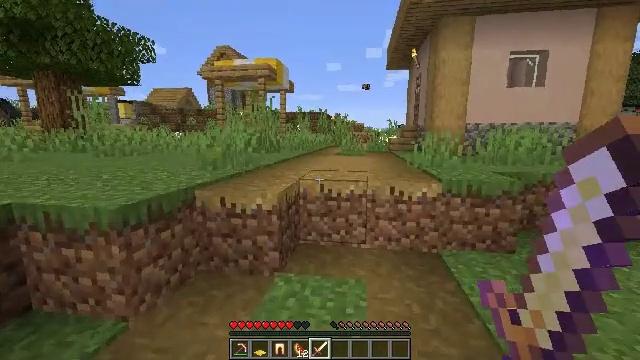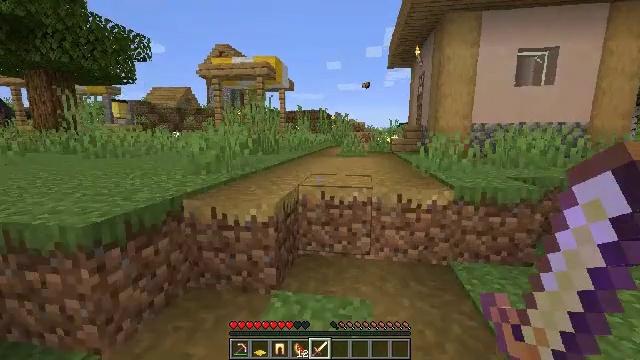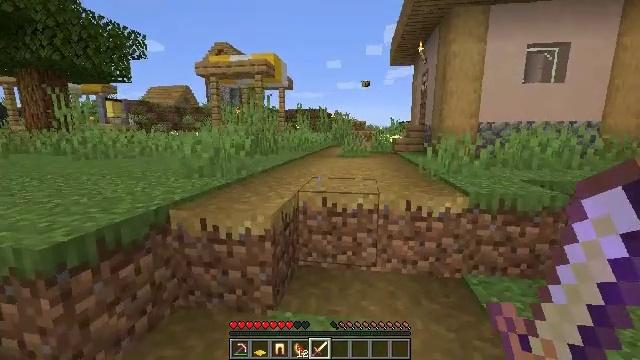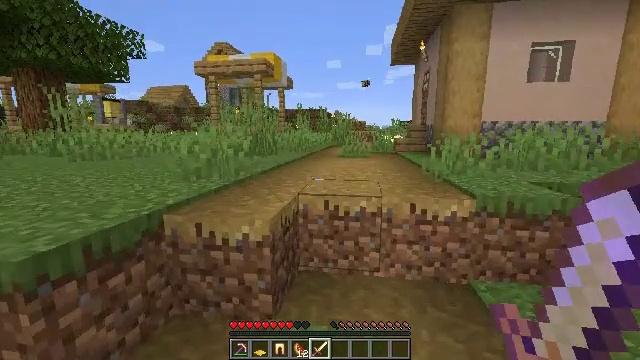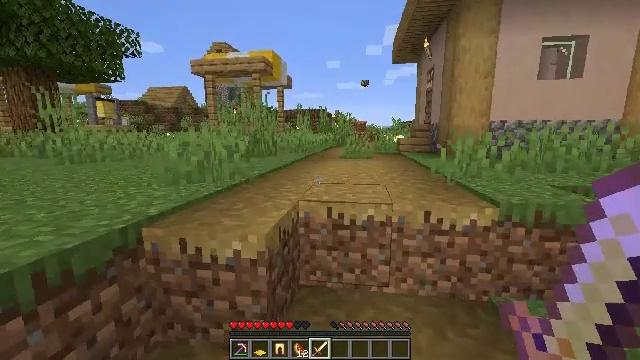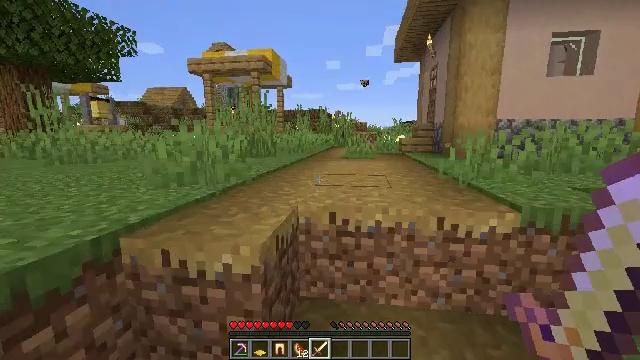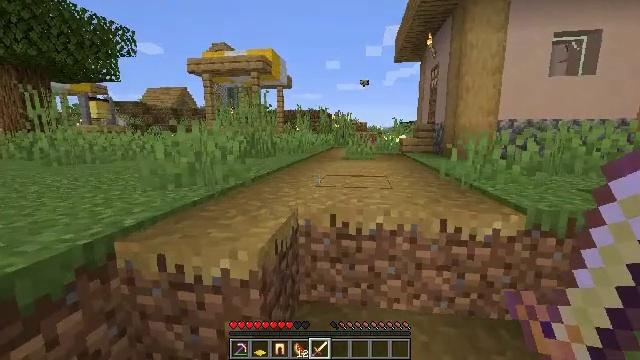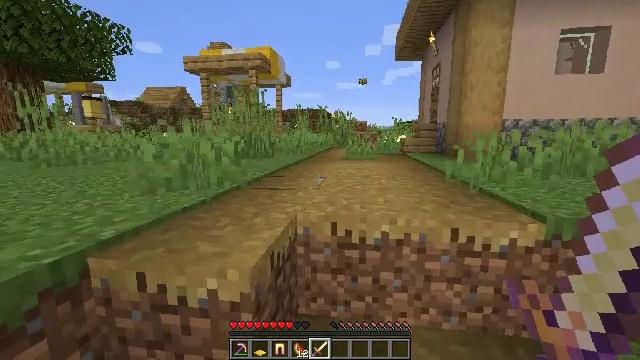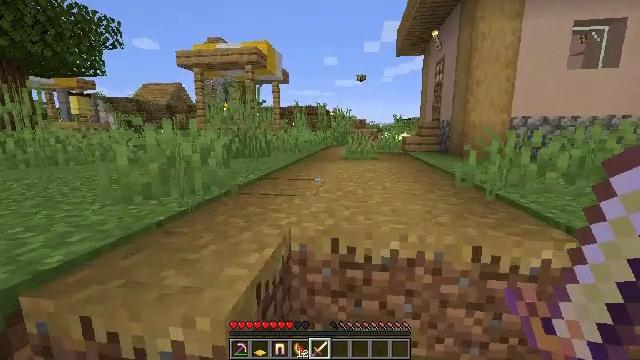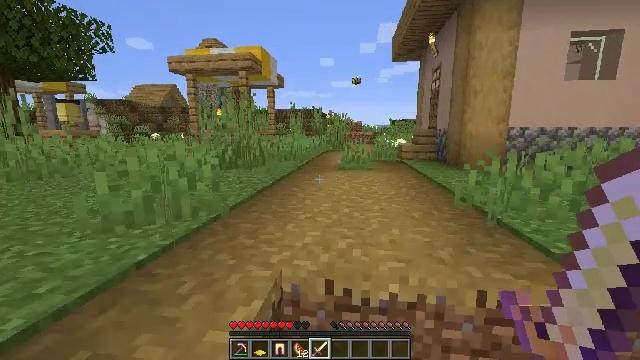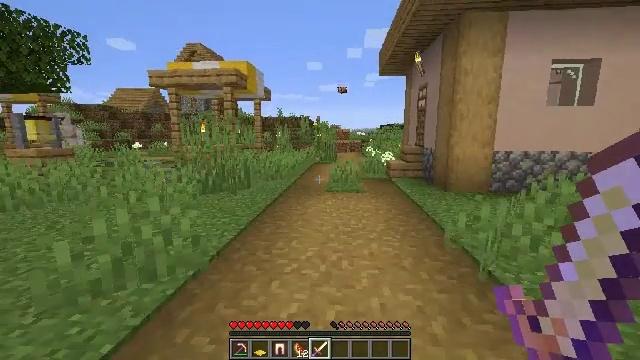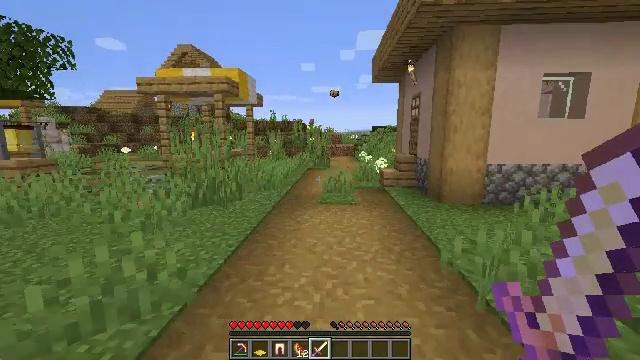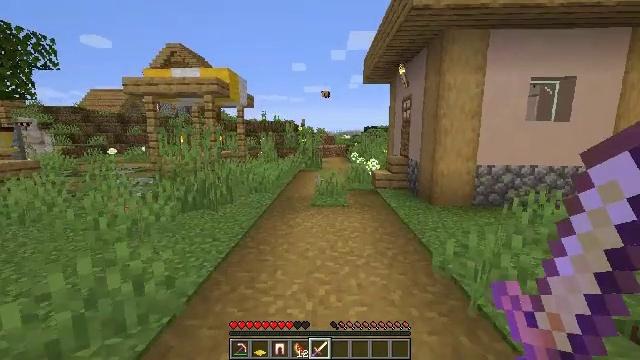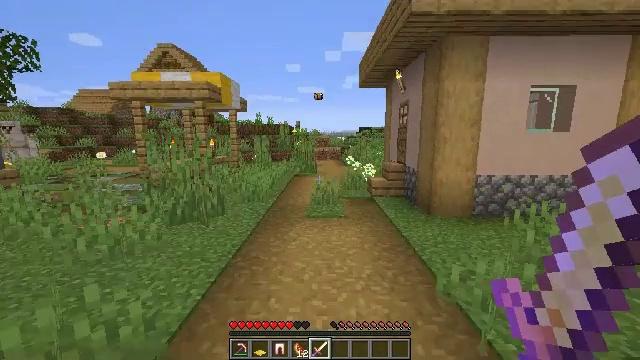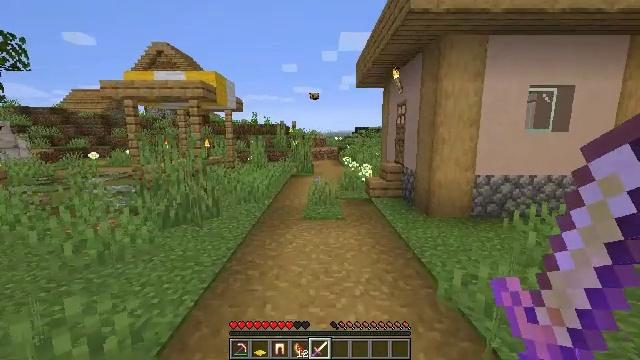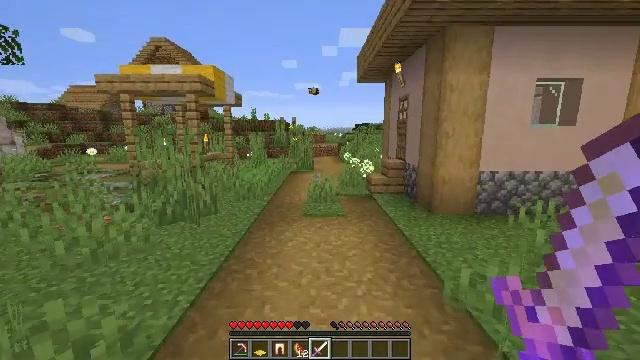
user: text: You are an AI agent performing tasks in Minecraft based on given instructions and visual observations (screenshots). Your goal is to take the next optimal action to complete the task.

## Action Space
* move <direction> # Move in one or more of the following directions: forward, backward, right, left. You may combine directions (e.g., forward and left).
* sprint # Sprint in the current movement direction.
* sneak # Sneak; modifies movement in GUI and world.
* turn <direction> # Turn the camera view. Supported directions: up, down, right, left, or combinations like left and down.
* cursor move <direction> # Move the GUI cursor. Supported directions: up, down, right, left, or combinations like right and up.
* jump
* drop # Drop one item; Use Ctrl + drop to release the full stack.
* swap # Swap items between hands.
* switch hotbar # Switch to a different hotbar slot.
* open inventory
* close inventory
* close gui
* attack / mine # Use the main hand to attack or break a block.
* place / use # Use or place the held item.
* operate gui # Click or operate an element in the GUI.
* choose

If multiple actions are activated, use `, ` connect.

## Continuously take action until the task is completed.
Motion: motion action
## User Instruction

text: Pick up the green carpet.
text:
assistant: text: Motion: move forward
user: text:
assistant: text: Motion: move forward
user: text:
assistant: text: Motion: move forward
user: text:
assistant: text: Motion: move forward
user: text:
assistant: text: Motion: move forward
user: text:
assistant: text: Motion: move forward
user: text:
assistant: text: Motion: move forward
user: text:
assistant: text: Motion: move forward
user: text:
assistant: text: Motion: move forward, jump
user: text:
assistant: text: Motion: move forward, turn right, jump
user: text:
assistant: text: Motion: move forward, turn right, jump
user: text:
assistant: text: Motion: move forward, turn right, jump
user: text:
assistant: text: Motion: move forward, turn right
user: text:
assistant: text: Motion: move forward
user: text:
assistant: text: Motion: move forward
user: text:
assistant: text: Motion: move forward, turn right and up
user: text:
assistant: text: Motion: move forward, turn down
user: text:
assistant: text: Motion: move forward
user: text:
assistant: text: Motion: move forward
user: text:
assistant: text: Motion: move forward
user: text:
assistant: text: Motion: move forward
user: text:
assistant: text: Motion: move forward
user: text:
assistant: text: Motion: move forward
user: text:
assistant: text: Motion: move forward
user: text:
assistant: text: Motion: move forward, jump
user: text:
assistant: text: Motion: move forward, jump
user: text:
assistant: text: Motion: move forward, jump
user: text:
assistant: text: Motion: move forward, jump
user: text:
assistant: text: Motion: move forward
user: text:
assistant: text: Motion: move forward